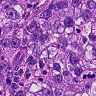
Metastatic tissue present: yes